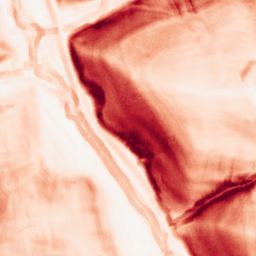
Category: morphological
Decomposition family: morphological_gradient
Decomposition parameters: size: 7
shape: square
Upsampling method: quadratic
Upsampling parameters: scale: 8
Upsampling scale: 8